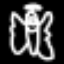
Label: angel